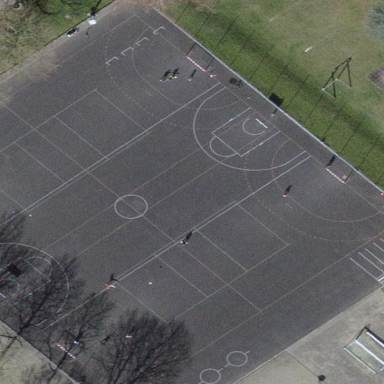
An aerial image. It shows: Tartan basketball court situated on pitch designated for leisure land.